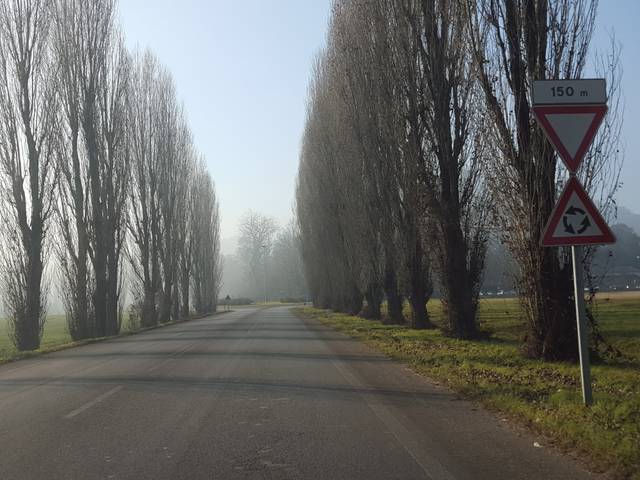
Region: Italy
Coordinates: 45.548, 11.495